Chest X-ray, PA view. Patient: 41 years old, sex F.
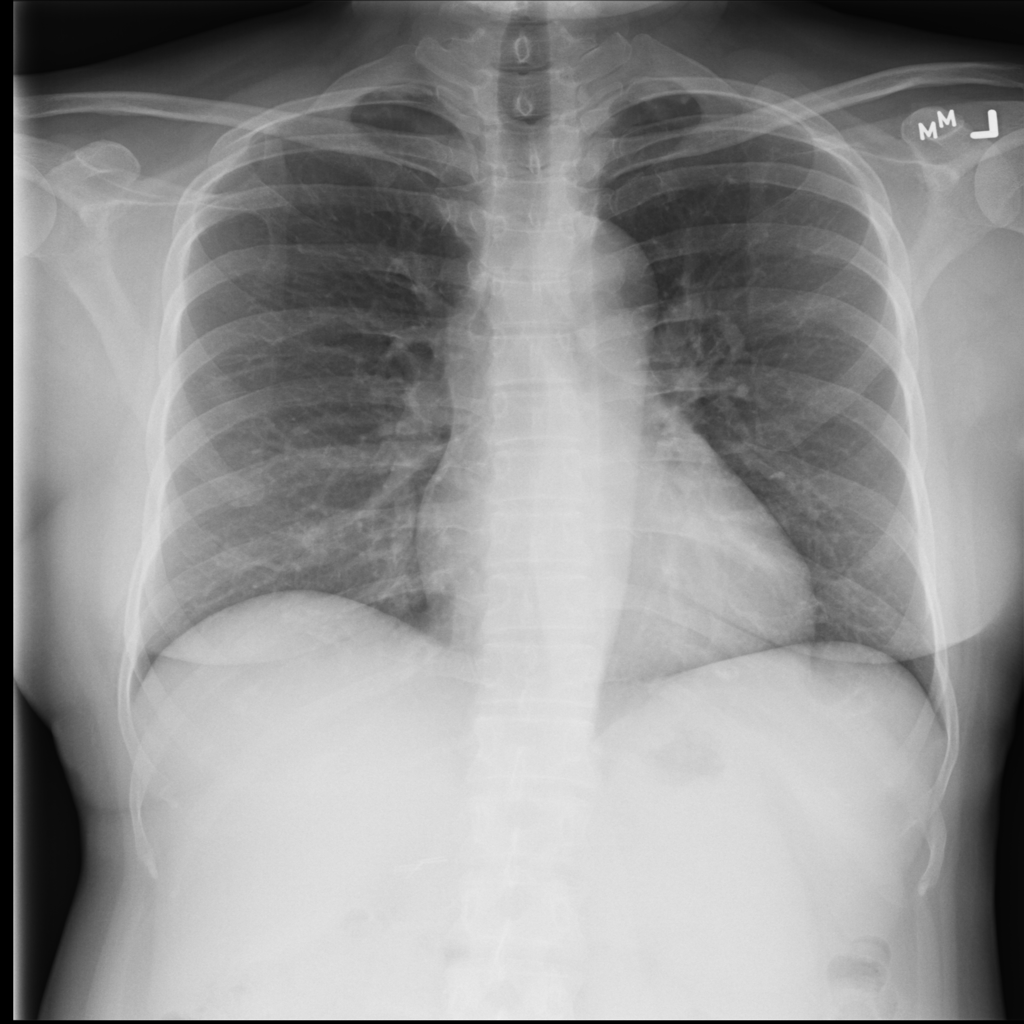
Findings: No Finding